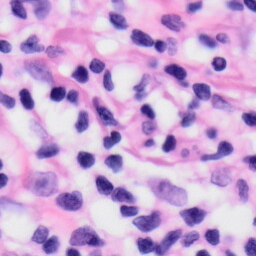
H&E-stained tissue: Skin